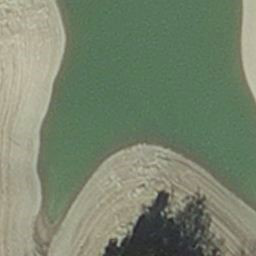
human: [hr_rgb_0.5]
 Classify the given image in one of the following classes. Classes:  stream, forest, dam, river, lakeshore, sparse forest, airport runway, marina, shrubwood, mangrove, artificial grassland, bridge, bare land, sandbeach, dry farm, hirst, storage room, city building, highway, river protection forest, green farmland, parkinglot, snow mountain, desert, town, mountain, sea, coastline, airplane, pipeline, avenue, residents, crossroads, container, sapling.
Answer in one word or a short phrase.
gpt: hirst